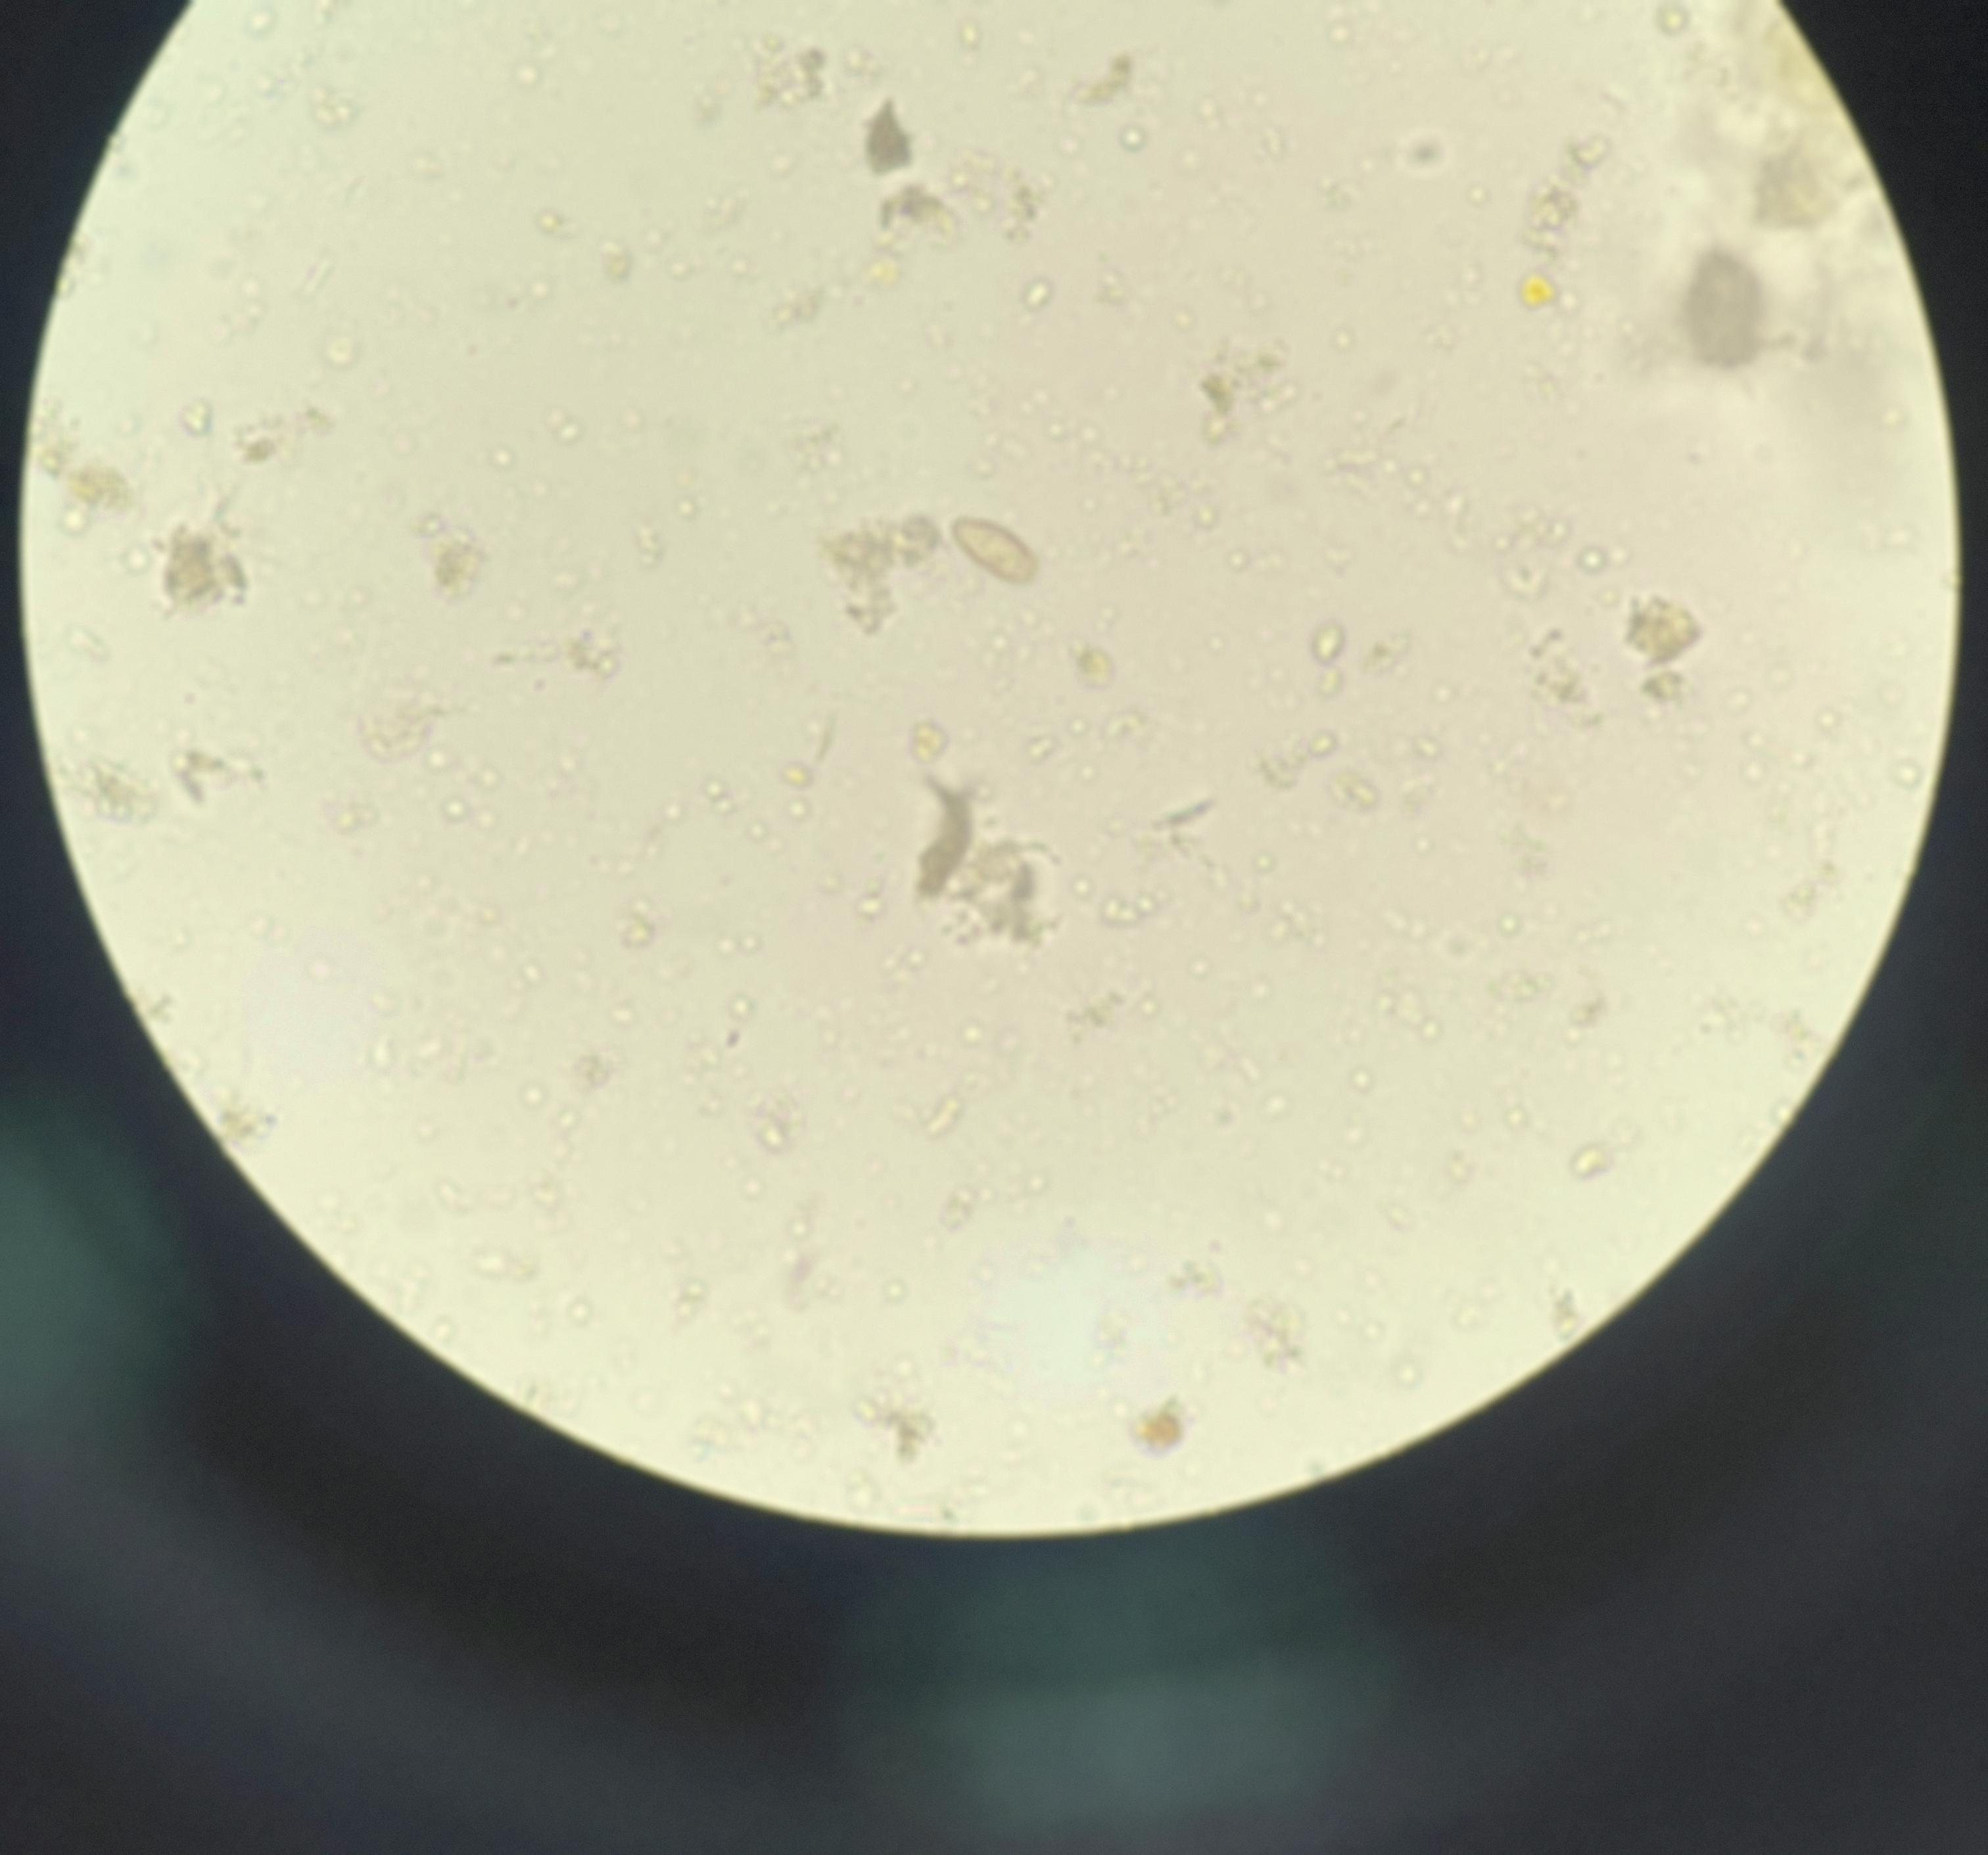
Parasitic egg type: Opisthorchis viverrine